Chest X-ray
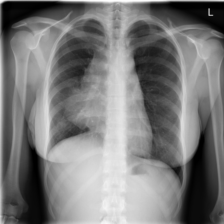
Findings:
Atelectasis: negative
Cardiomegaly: negative
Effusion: negative
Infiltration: negative
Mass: positive
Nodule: negative
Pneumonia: negative
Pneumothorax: negative
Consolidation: negative
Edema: negative
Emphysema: negative
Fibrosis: negative
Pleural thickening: negative
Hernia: negative